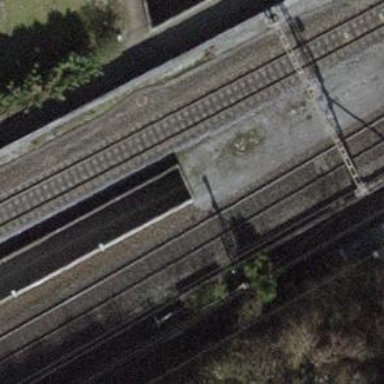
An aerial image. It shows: Railway bridge with electrified tracks and single contact line.